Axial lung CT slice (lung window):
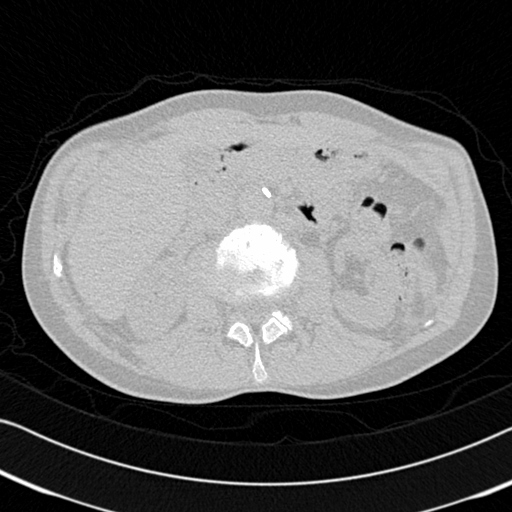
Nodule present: no